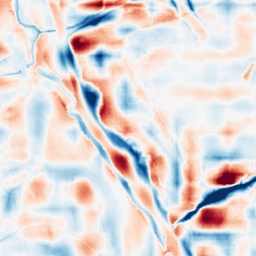
Category: wavelet
Decomposition family: wavelet_reverse_biorthogonal
Decomposition parameters: wavelet: rbio5.5
level: 5
Upsampling method: cubic_catmull_rom
Upsampling parameters: scale: 2
Upsampling scale: 2